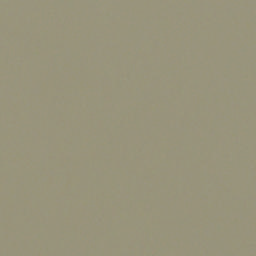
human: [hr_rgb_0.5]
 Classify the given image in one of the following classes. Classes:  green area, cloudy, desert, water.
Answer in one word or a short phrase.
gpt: cloudy